Brain MRI, t2w sequence, axial 2D slice.
Patient: age 52, sex F, weight 75 kg, height 1.65 m
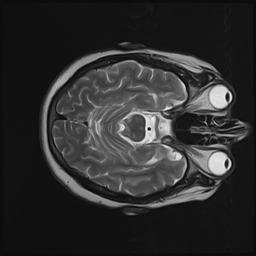